Question: I have implement the customs UserDetail and AuthenticationProvider to use with custom base login form which require more than 1 parameter. everything is working fine except the Concurrency Control which is not prevent the user from login multiple time or by using multiple devices.
Here is the configuration that I'm using:
web.xml
'''
<web-app xmlns="http://java.sun.com/xml/ns/javaee"
xmlns:xsi="http://www.w3.org/2001/XMLSchema-instance"
xsi:schemaLocation="http://java.sun.com/xml/ns/javaee http://java.sun.com/xml/ns/javaee/web-app_3_0.xsd"
version="3.0">
<context-param>
<param-name>contextConfigLocation</param-name>
<param-value>/WEB-INF/spring/root-context.xml</param-value>
</context-param>
<listener>
<listener-class>org.springframework.web.context.ContextLoaderListener</listener-class>
</listener>
<listener>
<listener-class>kh.com.gfam.rsos.listener.InitializeApplicationListner</listener-class>
</listener>
<servlet>
<servlet-name>appServlet</servlet-name>
<servlet-class>org.springframework.web.servlet.DispatcherServlet</servlet-class>
<init-param>
<param-name>contextConfigLocation</param-name>
<param-value>/WEB-INF/spring/appServlet/servlet-context.xml</param-value>
</init-param>
<multipart-config>
<max-file-size><PHONE></max-file-size>
<max-request-size>104857600</max-request-size>
<file-size-threshold>20971520</file-size-threshold>
</multipart-config>
</servlet>
<context-param>
<param-name>log4jConfigLocation</param-name>
<param-value>/WEB-INF/classes/log4j.properties</param-value>
</context-param>
<context-param>
<param-name>webAppRootKey</param-name>
<param-value>rsos.root</param-value>
'''
'''
<listener>
<listener-class>org.springframework.web.util.Log4jConfigListener</listener-class>
</listener>
<servlet-mapping>
<servlet-name>appServlet</servlet-name>
<url-pattern>/</url-pattern>
</servlet-mapping>
<servlet-mapping>
<servlet-name>default</servlet-name>
<url-pattern>*.css</url-pattern>
</servlet-mapping>
<servlet-mapping>
<servlet-name>default</servlet-name>
<url-pattern>*.js</url-pattern>
</servlet-mapping>
<servlet-mapping>
<servlet-name>default</servlet-name>
<url-pattern>*.png</url-pattern>
</servlet-mapping>
<servlet-mapping>
<servlet-name>default</servlet-name>
<url-pattern>*.jpg</url-pattern>
</servlet-mapping>
<servlet>
<description></description>
<display-name>GetImageController</display-name>
<servlet-name>GetImageController</servlet-name>
<servlet-class>kh.com.gfam.rsos.presentation.controller.GetImage.GetImageController</servlet-class>
</servlet>
<servlet-mapping>
<servlet-name>GetImageController</servlet-name>
<url-pattern>/GetImageController</url-pattern>
</servlet-mapping>
<welcome-file-list>
<welcome-file>home</welcome-file>
</welcome-file-list>
<filter>
<filter-name>CharacterEncodingFilter</filter-name>
<filter-class>org.springframework.web.filter.CharacterEncodingFilter</filter-class>
<init-param>
<param-name>encoding</param-name>
<param-value>UTF-8</param-value>
</init-param>
<init-param>
<param-name>forceEncoding</param-name>
<param-value>true</param-value>
</init-param>
</filter>
<filter-mapping>
<filter-name>CharacterEncodingFilter</filter-name>
<url-pattern>/*</url-pattern>
</filter-mapping>
<filter>
<filter-name>springSecurityFilterChain</filter-name>
<filter-class>org.springframework.web.filter.DelegatingFilterProxy</filter-class>
</filter>
<filter-mapping>
<filter-name>springSecurityFilterChain</filter-name>
<url-pattern>/*</url-pattern>
</filter-mapping>
<listener>
<listener-class>
org.springframework.security.web.session.HttpSessionEventPublisher
</listener-class>
</listener>
'''
spring-security.xml
'''
<http auto-config="false" use-expressions="true"
entry-point-ref="loginUrlAuthenticationEntryPoint">
<!-- omitted -->
<intercept-url pattern="/Admin/**" access="hasRole('ROLE_ADMIN')" />
<intercept-url pattern="/Concierge/**" access="hasRole('ROLE_USER')" />
<intercept-url pattern="/Login" access="permitAll" />
<intercept-url pattern="/**" access="permitAll" />
<custom-filter position="FORM_LOGIN_FILTER"
ref="companyIdUsernamePasswordAuthenticationFilter" />
<custom-filter position="CONCURRENT_SESSION_FILTER" ref="concurrencyFilter" />
<logout logout-url="/Logout" delete-cookies="true"
invalidate-session="true" success-handler-ref="RsosLogoutSuccessHandler" />
<csrf disabled="true" />
<session-management invalid-session-url="/Login"
session-authentication-strategy-ref="sas"/>
</http>
<global-method-security secured-annotations="enabled"/>
<authentication-manager alias="authenticationManager">
<authentication-provider
ref="companyIdUsernamePasswordAuthenticationProvider" />
</authentication-manager>
'''
spring-config.xml
'''
<bean id="companyIdUsernamePasswordAuthenticationProvider"
class="kh.com.gfam.rsos.common.security.RsosAuthenticationProvider" />
<bean id="companyIdUsernamePasswordAuthenticationFilter"
class="kh.com.gfam.rsos.common.security.RsosUsernamePasswordAuthenticationFilter">
<property name="authenticationManager" ref="authenticationManager" />
<property name="sessionAuthenticationStrategy" ref="sas" />
<property name="authenticationFailureHandler" ref="authenticationFailureHandler" />
<property name="authenticationSuccessHandler" ref="authenticationSuccessHandler" />
<property name="filterProcessesUrl" value="/Authenticate" />
</bean>
<bean id="loginUrlAuthenticationEntryPoint"
class="org.springframework.security.web.authentication.LoginUrlAuthenticationEntryPoint">
<constructor-arg value="/Login" />
</bean>
<bean id="authenticationFailureHandler"
class="org.springframework.security.web.authentication.ExceptionMappingAuthenticationFailureHandler">
<property name="defaultFailureUrl" value="/Login/defaultError" />
<property name="exceptionMappings">
<props>
<prop
key="org.springframework.security.authentication.BadCredentialsException">
/Login/badCredentials
</prop>
<prop
key="org.springframework.security.core.userdetails.UsernameNotFoundException">
/Login/usernameNotFound
</prop>
<prop
key="org.springframework.security.authentication.DisabledException">
/Login/disabled
</prop>
<prop
key="org.springframework.security.authentication.ProviderNotFoundException">
/Login/providerNotFound
</prop>
<prop
key="org.springframework.security.authentication.AuthenticationServiceException">
/Login/authenticationService
</prop>
</props>
</property>
</bean>
<bean id="authenticationSuccessHandler"
class="kh.com.gfam.rsos.common.security.RsosAuthenticationSuccessHandler">
</bean>
<bean id="RsosLogoutSuccessHandler"
class="kh.com.gfam.rsos.common.security.RsosLogoutSucessHandler"></bean>
<bean id="concurrencyFilter"
class="org.springframework.security.web.session.ConcurrentSessionFilter">
<constructor-arg name="sessionRegistry" ref="sessionRegistry" />
<constructor-arg name="expiredUrl" value="/session-expired.jsp" />
</bean>
<bean id="sas"
class="org.springframework.security.web.authentication.session.ConcurrentSessionControlAuthenticationStrategy">
<constructor-arg name="sessionRegistry" ref="sessionRegistry" />
<property name="maximumSessions" value="1" />
<property name="exceptionIfMaximumExceeded" value="true" />
</bean>
<bean id="sessionRegistry"
class="org.springframework.security.core.session.SessionRegistryImpl"/>
'''
root-context.xml
'''
<import resource="classpath:springConfig.xml" />
<import resource="appServlet/servlet-context.xml" />
<import resource="appServlet/spring-security.xml" />
<bean id="InitializationService"
class="kh.com.gfam.rsos.businesslogic.initialization.impl.InitializationServiceImpl">
</bean>
'''
custom AuthenticationProvider class
'''
public class RsosAuthenticationProvider implements AuthenticationProvider {
@Autowired
LoginService service;
@Override
public Authentication authenticate(Authentication authentication)
throws AuthenticationException {
RsosUsernamePasswordAuthenticationToken auth = (RsosUsernamePasswordAuthenticationToken) authentication;
String user_id = String.valueOf(auth.getName());
String password = String.valueOf(auth.getCredentials());
int hotel_code = auth.getHotel_code();
int user_type = auth.getUser_type();
UserDTO user = null;
user = service.authenicate(hotel_code, user_id, password, user_type);
if (user.getUser_type() == 1) {
return new UsernamePasswordAuthenticationToken(user, authentication.getCredentials(),
Collections.singletonList(new SimpleGrantedAuthority("ROLE_USER")));
} else {
return new UsernamePasswordAuthenticationToken(user, authentication.getCredentials(),
Collections.singletonList(new SimpleGrantedAuthority("ROLE_ADMIN")));
}
}
@Override
public boolean supports(Class<?> authentication) {
return RsosUsernamePasswordAuthenticationToken.class
.equals(authentication);
}
}
'''
Custom UsernamePasswordAuthenticationToken
'''
public class RsosUsernamePasswordAuthenticationToken extends UsernamePasswordAuthenticationToken {
private static final long serialVersionUID = 9103166337373681531L;
private final int hotel_code;
private final int user_type;
public RsosUsernamePasswordAuthenticationToken(Object principal, Object credentials,
int hotel_code, int user_type) {
super(principal, credentials);
this.hotel_code = hotel_code;
this.user_type = user_type;
}
public RsosUsernamePasswordAuthenticationToken(Object principal, Object credentials,
int hotel_code, int user_type,
Collection<? extends GrantedAuthority> authorities) {
super(principal, credentials, authorities);
this.hotel_code = hotel_code;
this.user_type = user_type;
}
public int getHotel_code() {
return hotel_code;
}
public int getUser_type() {
return user_type;
}
}
'''
Custom UsernamePasswordAuthenticationFilter
'''
public class RsosUsernamePasswordAuthenticationFilter extends UsernamePasswordAuthenticationFilter {
@Override
public Authentication attemptAuthentication(HttpServletRequest request,
HttpServletResponse response) throws AuthenticationException {
if (!request.getMethod().equals("POST")) {
throw new AuthenticationServiceException("Authentication method not supported:"
+ request.getMethod());
}
String username = super.obtainUsername(request);
String password = super.obtainPassword(request);
int hotel_code = Integer.parseInt(ObtainHotelCode(request));
int user_type = Integer.parseInt(ObtainUserType(request));
if (!StringUtils.hasText(hotel_code + "")) {
throw new AuthenticationServiceException("Hotel Code is require");
}
RsosUsernamePasswordAuthenticationToken authrequest =
new RsosUsernamePasswordAuthenticationToken(username, password, hotel_code, user_type); // (1)
setDetails(request, authrequest);
return this.getAuthenticationManager().authenticate(authrequest);
}
protected String ObtainHotelCode(HttpServletRequest request) {
return request.getParameter("hotel_code");
}
protected String ObtainUserType(HttpServletRequest request) {
return request.getParameter("user_type");
}
}
'''
Custom AuthenticationSuccessHandler
'''
public class RsosAuthenticationSuccessHandler implements AuthenticationSuccessHandler {
@Override
public void onAuthenticationSuccess(HttpServletRequest request, HttpServletResponse response,
Authentication authentication) throws IOException, ServletException {
UserDTO authUser = (UserDTO) SecurityContextHolder.getContext().getAuthentication()
.getPrincipal();
request.getSession().setAttribute("userData", authUser);
response.setStatus(HttpServletResponse.SC_OK);
if (authUser.getUser_type() == 1) {
response.sendRedirect(request.getContextPath() + "/Concierge/New_Arrival");
} else {
response.sendRedirect(request.getContextPath() + "/Admin/Main_Info");
}
}
}
'''
Custom LogoutSucessHandler
'''
public class RsosLogoutSucessHandler implements LogoutSuccessHandler {
@Override
public void onLogoutSuccess(HttpServletRequest request,
HttpServletResponse response,
Authentication authentication) throws IOException, ServletException {
if (authentication != null && authentication.getDetails() != null) {
try {
request.getSession().invalidate();
} catch (Exception e) {
e.printStackTrace();
e = null;
}
}
response.setStatus(HttpServletResponse.SC_OK);
response.sendRedirect(request.getContextPath() + "/Login");
}
}
'''
Custom UserDetail class
'''
public class UserDTO implements UserDetails {
/** */
private static final long serialVersionUID = -2228367483835088451L;
/** Hotel Code */
private int hotel_code;
/** UserID */
// @Size(min=4, max=4) @Pattern(regexp = "[0-9]")
private String user_id;
/** User Name */
private String user_name;
/** Password */
@NotNull
@Size(min = 8, max = 30)
private String password;
/** User Type */
@NotNull
private int user_type;
//set() .... get()//
public void setUser_name(String user_name) {
this.user_name = user_name;
}
@Override
public Collection<? extends GrantedAuthority> getAuthorities() {
return null;
}
@Override
public String getUsername() {
return user_id;
}
@Override
public boolean isAccountNonExpired() {
return false;
}
@Override
public boolean isAccountNonLocked() {
return false;
}
@Override
public boolean isCredentialsNonExpired() {
return false;
}
@Override
public boolean isEnabled() {
return false;
}
@Override
public boolean equals(Object rhs) {
if (rhs instanceof UserDTO) {
return (user_id.equals(((UserDTO) rhs).user_id));
}
return false;
}
/**
* Returns the hashcode of the {@code username}.
*/
@Override
public int hashCode() {
return user_id.hashCode();
}
}
'''
and this is what the login form look like

I'm new to spring security, so what could possibly goes wrong here? can someone point out the mistake please.
Thanks.
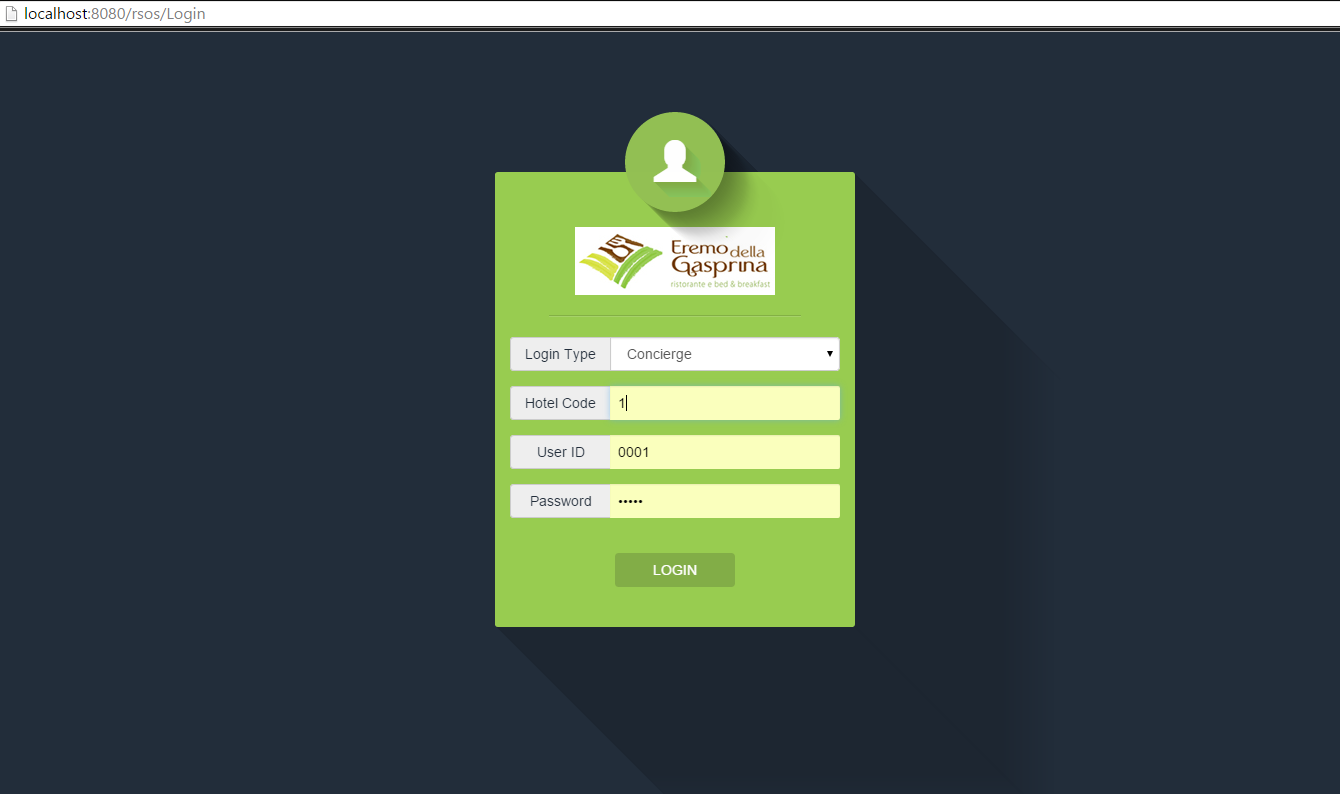
Answer: I have solved this problem after reading the Spring document on how to migration from Spring 3.2 to 4.x in here <URL>
I changed from
'''
<bean id="sas"
class="org.springframework.security.web.authentication.session.ConcurrentSessionControlAuthenticationStrategy">
<constructor-arg name="sessionRegistry" ref="sessionRegistry" />
<property name="maximumSessions" value="1" />
<property name="exceptionIfMaximumExceeded" value="true" />
</bean>
'''
to
'''
<bean id="sas"
class="org.springframework.security.web.authentication.session.CompositeSessionAuthenticationStrategy">
<constructor-arg>
<list>
<bean
class="org.springframework.security.web.authentication.session.ConcurrentSessionControlAuthenticationStrategy">
<constructor-arg ref="sessionRegistry" />
<property name="maximumSessions" value="1" />
<property name="exceptionIfMaximumExceeded" value="true" />
</bean>
<bean
class="org.springframework.security.web.authentication.session.SessionFixationProtectionStrategy" />
<bean
class="org.springframework.security.web.authentication.session.RegisterSessionAuthenticationStrategy">
<constructor-arg ref="sessionRegistry" />
</bean>
</list>
</constructor-arg>
</bean>
'''
for those who use Spring 4.x and have faced the same problem, you try read the whole document in the link above, it probably solve your problem too.